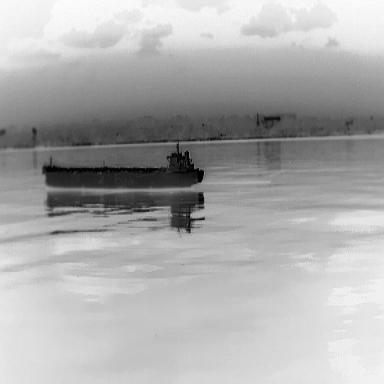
There is a liner in the infrared image.